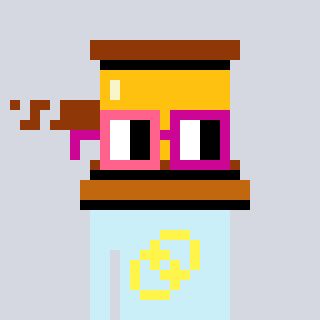
a pixel art character with square pink and red glasses, a gavel-shaped head and a cold-colored body on a cool background